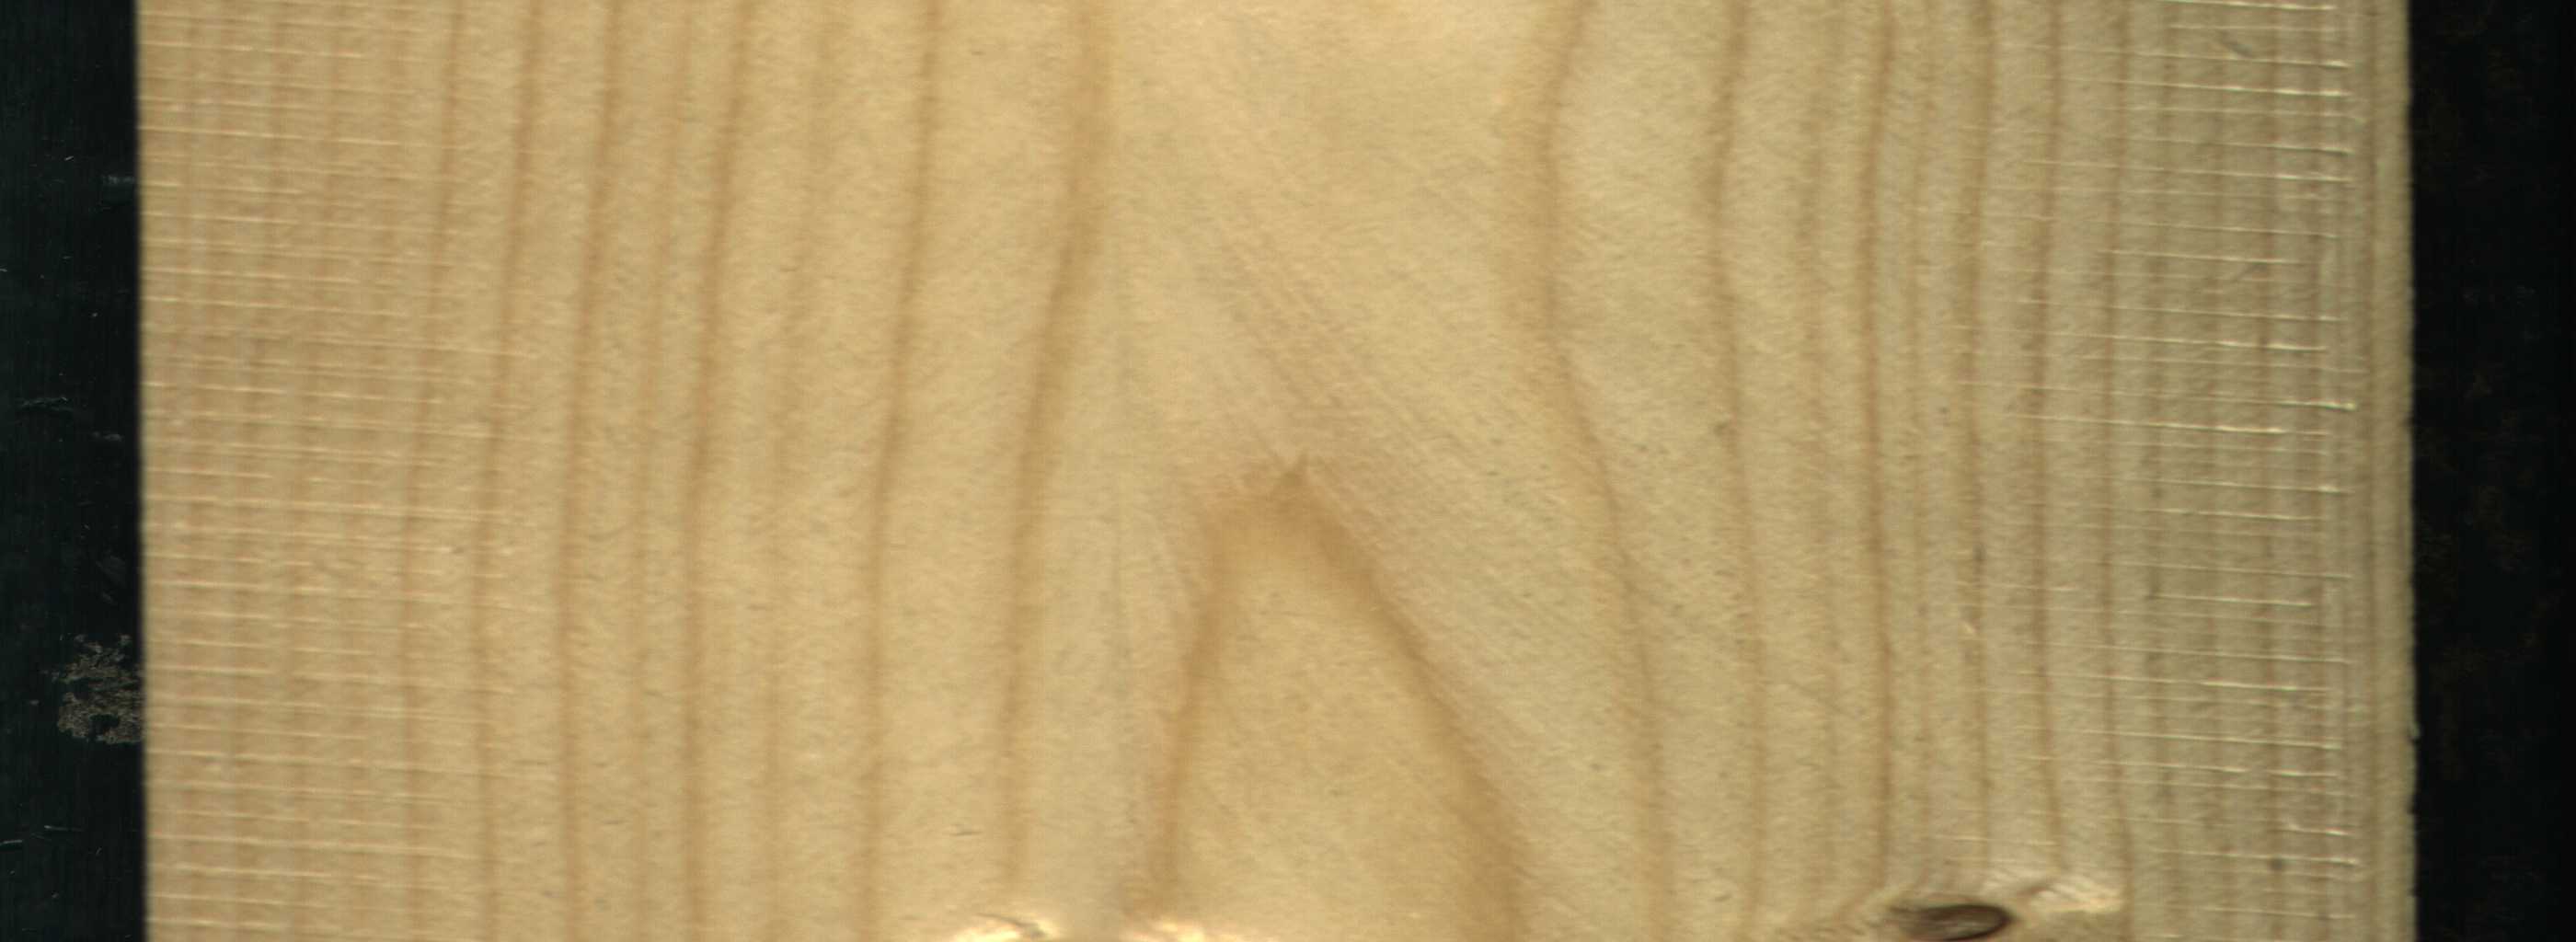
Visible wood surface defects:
Dead_Knot